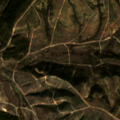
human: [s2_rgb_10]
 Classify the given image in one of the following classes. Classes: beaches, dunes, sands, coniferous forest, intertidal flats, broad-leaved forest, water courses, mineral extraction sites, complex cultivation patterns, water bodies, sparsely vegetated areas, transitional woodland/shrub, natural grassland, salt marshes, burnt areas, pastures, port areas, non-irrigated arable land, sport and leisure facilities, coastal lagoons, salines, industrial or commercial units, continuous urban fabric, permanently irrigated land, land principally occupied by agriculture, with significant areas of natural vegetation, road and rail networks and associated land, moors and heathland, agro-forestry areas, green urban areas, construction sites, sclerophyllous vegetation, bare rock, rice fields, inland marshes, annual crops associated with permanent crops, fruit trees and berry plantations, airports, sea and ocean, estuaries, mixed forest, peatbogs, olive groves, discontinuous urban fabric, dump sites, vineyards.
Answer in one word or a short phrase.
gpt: broad-leaved forest, transitional woodland/shrub